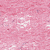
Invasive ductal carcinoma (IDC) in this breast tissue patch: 0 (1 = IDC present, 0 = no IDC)